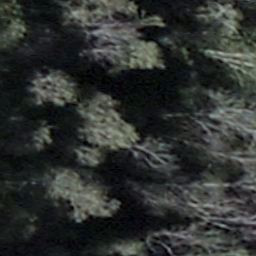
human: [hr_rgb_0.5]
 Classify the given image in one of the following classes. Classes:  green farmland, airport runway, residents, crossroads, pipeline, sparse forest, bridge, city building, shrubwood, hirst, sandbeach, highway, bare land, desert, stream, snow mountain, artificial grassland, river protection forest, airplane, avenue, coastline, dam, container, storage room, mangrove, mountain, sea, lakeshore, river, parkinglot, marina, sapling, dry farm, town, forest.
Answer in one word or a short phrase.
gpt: shrubwood